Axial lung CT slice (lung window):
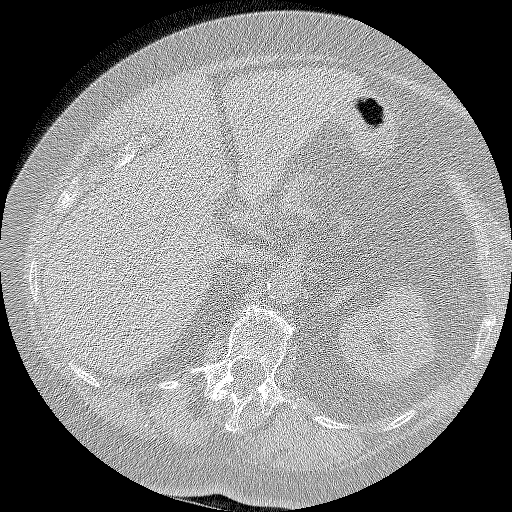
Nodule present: no